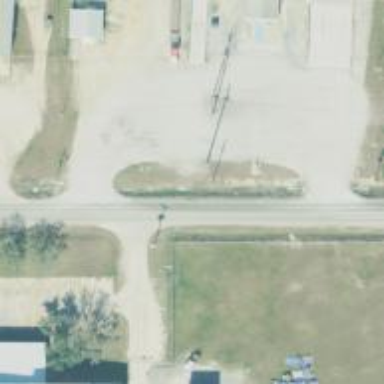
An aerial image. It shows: Power pole.